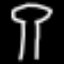
Label: mushroom